Question: I found that code in the bottom executes more than 10 minutes on my server. The server itself is quite good and I cannot find any suitable explanation for that.
I am using Joomla 1.6.3 the data is migrated from Joomla 1.5.23 using jUpgrade and MySQL client version is 5.1.45.
'''
SELECT a.*,COUNT(DISTINCT m1.id) AS count_published,COUNT(DISTINCT m2.id) AS count_unpublished,COUNT(DISTINCT m3.id) AS count_trashed
FROM 'j16_menu_types' AS a
LEFT JOIN 'j16_menu' AS m1 ON m1.menutype = a.menutype AND m1.published = 1
LEFT JOIN 'j16_menu' AS m2 ON m2.menutype = a.menutype AND m2.published = 0
LEFT JOIN 'j16_menu' AS m3 ON m3.menutype = a.menutype AND m3.published = -2
GROUP BY a.id
ORDER BY a.id asc;
'''
I would be very pleased if someone could help me since I am in big trouble :)
P.s. I have downloaded db and checked it on my computer - still the same, execution time is terrible. Is there any way to solve this problem? Or maybe to remove this sql part without significant changes in administration of joomla?
Well it was done quite faster on my PC but still the result is far from one which would satisfy my.

EDIT
Well, I've found a reported bug of this problem. <URL>
And the solution is:
'''
CREATE INDEX idx_menu_published ON j16_menu (published);
'''
However, I am not sure how this will affect administration. I there is anyone who could briefly tell how this part works and should I edit Joomla core code or just use the above code on mysql once. I am wondering if I should index table everytime when I edit menu.
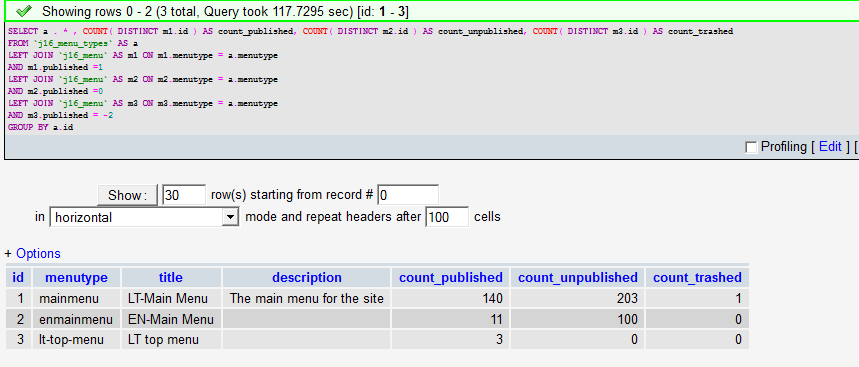
Answer: A database / table Index is just a kind of yellow pages if you don't mind the comparison. It updates automatically. If this Index fixes your problem there is nothing else you need to do or do again. You can't break anything either - so just give it a try.